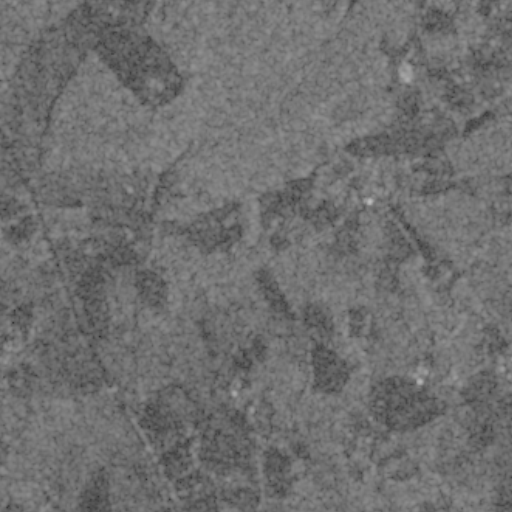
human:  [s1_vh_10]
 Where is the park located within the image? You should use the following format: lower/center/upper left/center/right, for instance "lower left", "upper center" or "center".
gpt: The park is located in the center right of the image.
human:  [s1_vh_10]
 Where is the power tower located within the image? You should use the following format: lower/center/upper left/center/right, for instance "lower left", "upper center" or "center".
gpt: The power tower is located in the lower left of the image.
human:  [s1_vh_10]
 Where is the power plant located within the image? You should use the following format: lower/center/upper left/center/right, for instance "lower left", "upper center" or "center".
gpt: There is no power plant in the image.

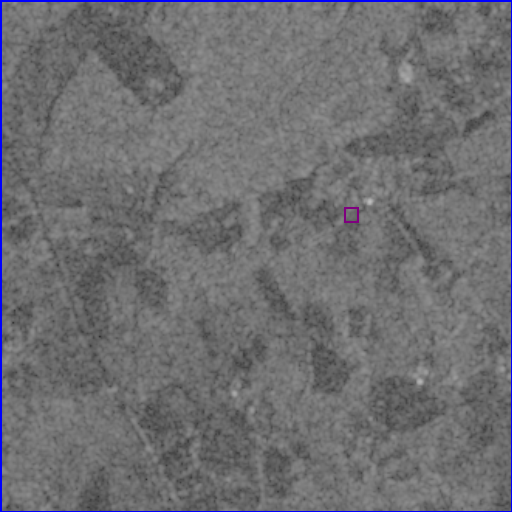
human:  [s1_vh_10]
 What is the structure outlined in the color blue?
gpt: The structure outlined in blue is a crop field.
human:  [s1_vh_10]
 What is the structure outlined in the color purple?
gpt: The structure outlined in purple is a park.
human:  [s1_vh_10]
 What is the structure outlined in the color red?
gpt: There is no red outline.